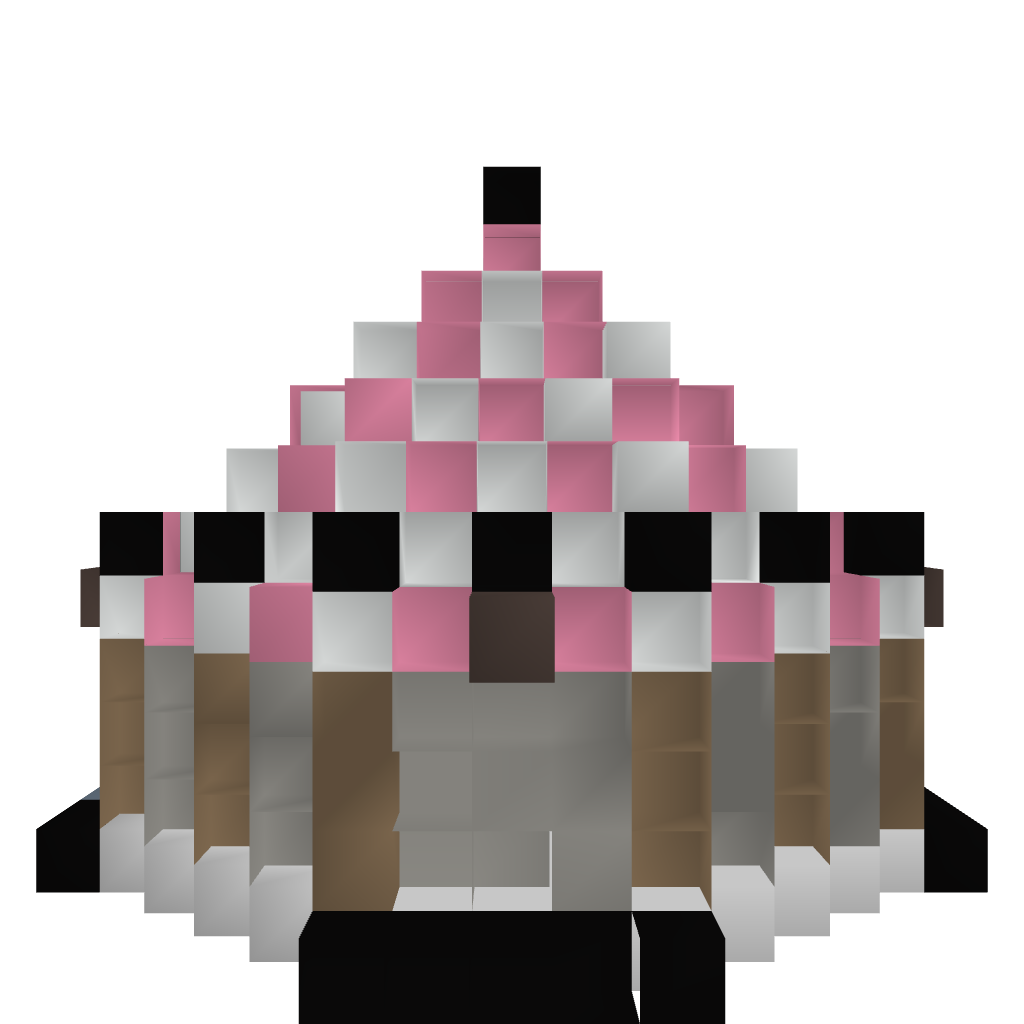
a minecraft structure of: Piggy go round!